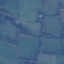
Land use / land cover class: Pasture